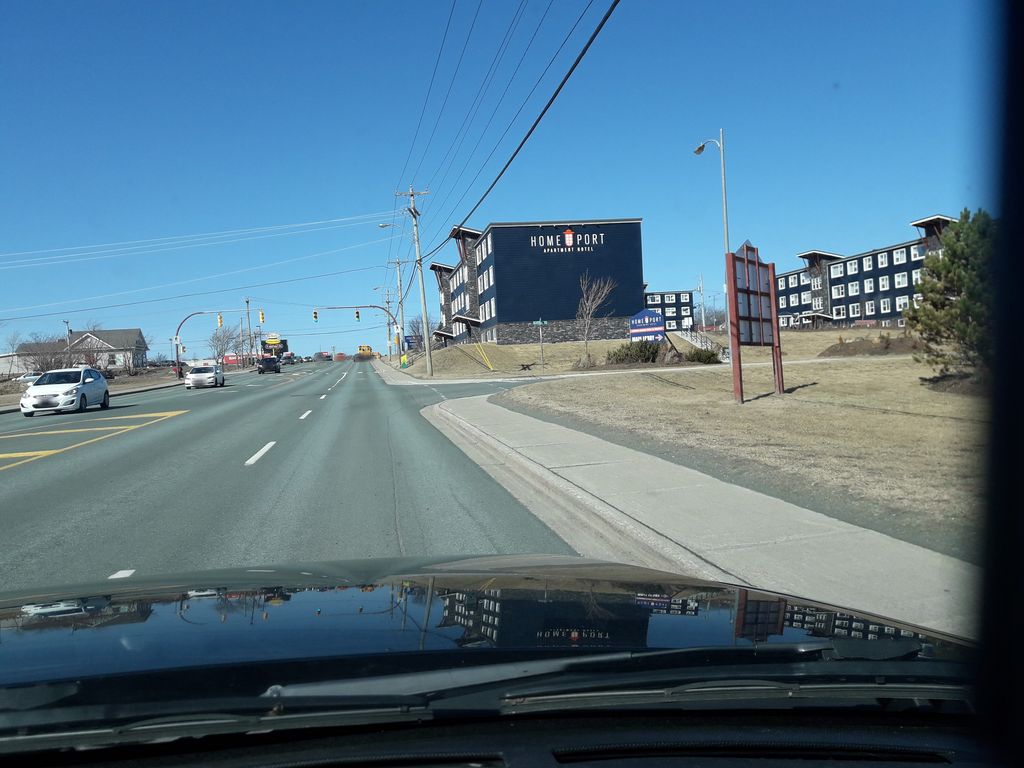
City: st_johns